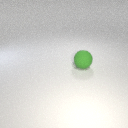
large green rubber sphere